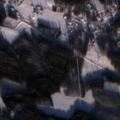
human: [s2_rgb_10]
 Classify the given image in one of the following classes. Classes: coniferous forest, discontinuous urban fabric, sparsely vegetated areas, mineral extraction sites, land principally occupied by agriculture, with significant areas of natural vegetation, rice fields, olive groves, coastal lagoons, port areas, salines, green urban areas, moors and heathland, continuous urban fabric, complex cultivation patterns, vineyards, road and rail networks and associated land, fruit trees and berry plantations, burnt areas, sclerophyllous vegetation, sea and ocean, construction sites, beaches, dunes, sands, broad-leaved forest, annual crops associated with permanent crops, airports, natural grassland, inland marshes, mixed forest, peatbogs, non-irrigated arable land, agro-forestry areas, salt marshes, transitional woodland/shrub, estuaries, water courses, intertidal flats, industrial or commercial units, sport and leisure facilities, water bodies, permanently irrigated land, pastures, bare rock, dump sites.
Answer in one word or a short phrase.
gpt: discontinuous urban fabric, land principally occupied by agriculture, with significant areas of natural vegetation, broad-leaved forest, coniferous forest, mixed forest